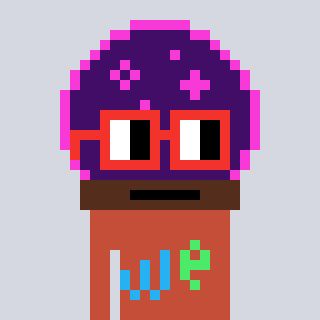
a pixel art character with square red glasses, a crystalball-shaped head and a rust-colored body on a cool background